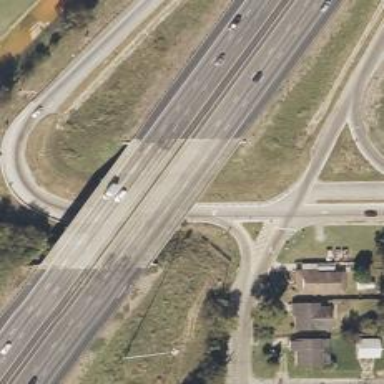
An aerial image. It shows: Bridge over motorway.